Field crop: maize
Growth stage: 2
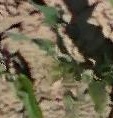
Species: maize